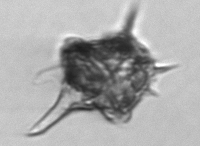
Label: Amylax